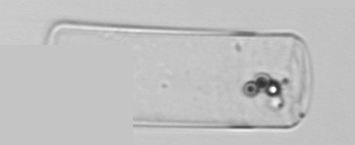
Label: Guinardia_flaccida